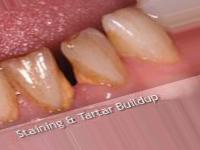
Condition: Tooth Discoloration